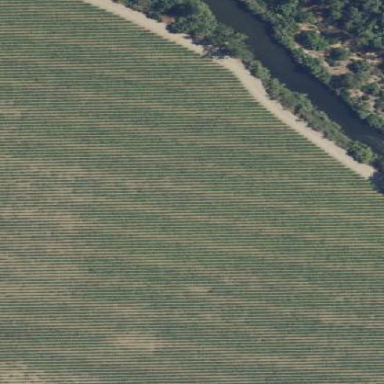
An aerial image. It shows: Vineyard with grape crops.